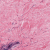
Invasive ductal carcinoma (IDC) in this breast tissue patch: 0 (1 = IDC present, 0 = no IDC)